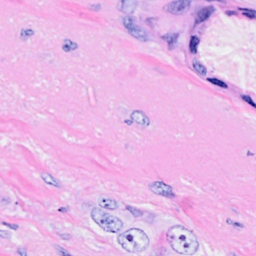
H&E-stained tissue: Breast